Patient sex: M
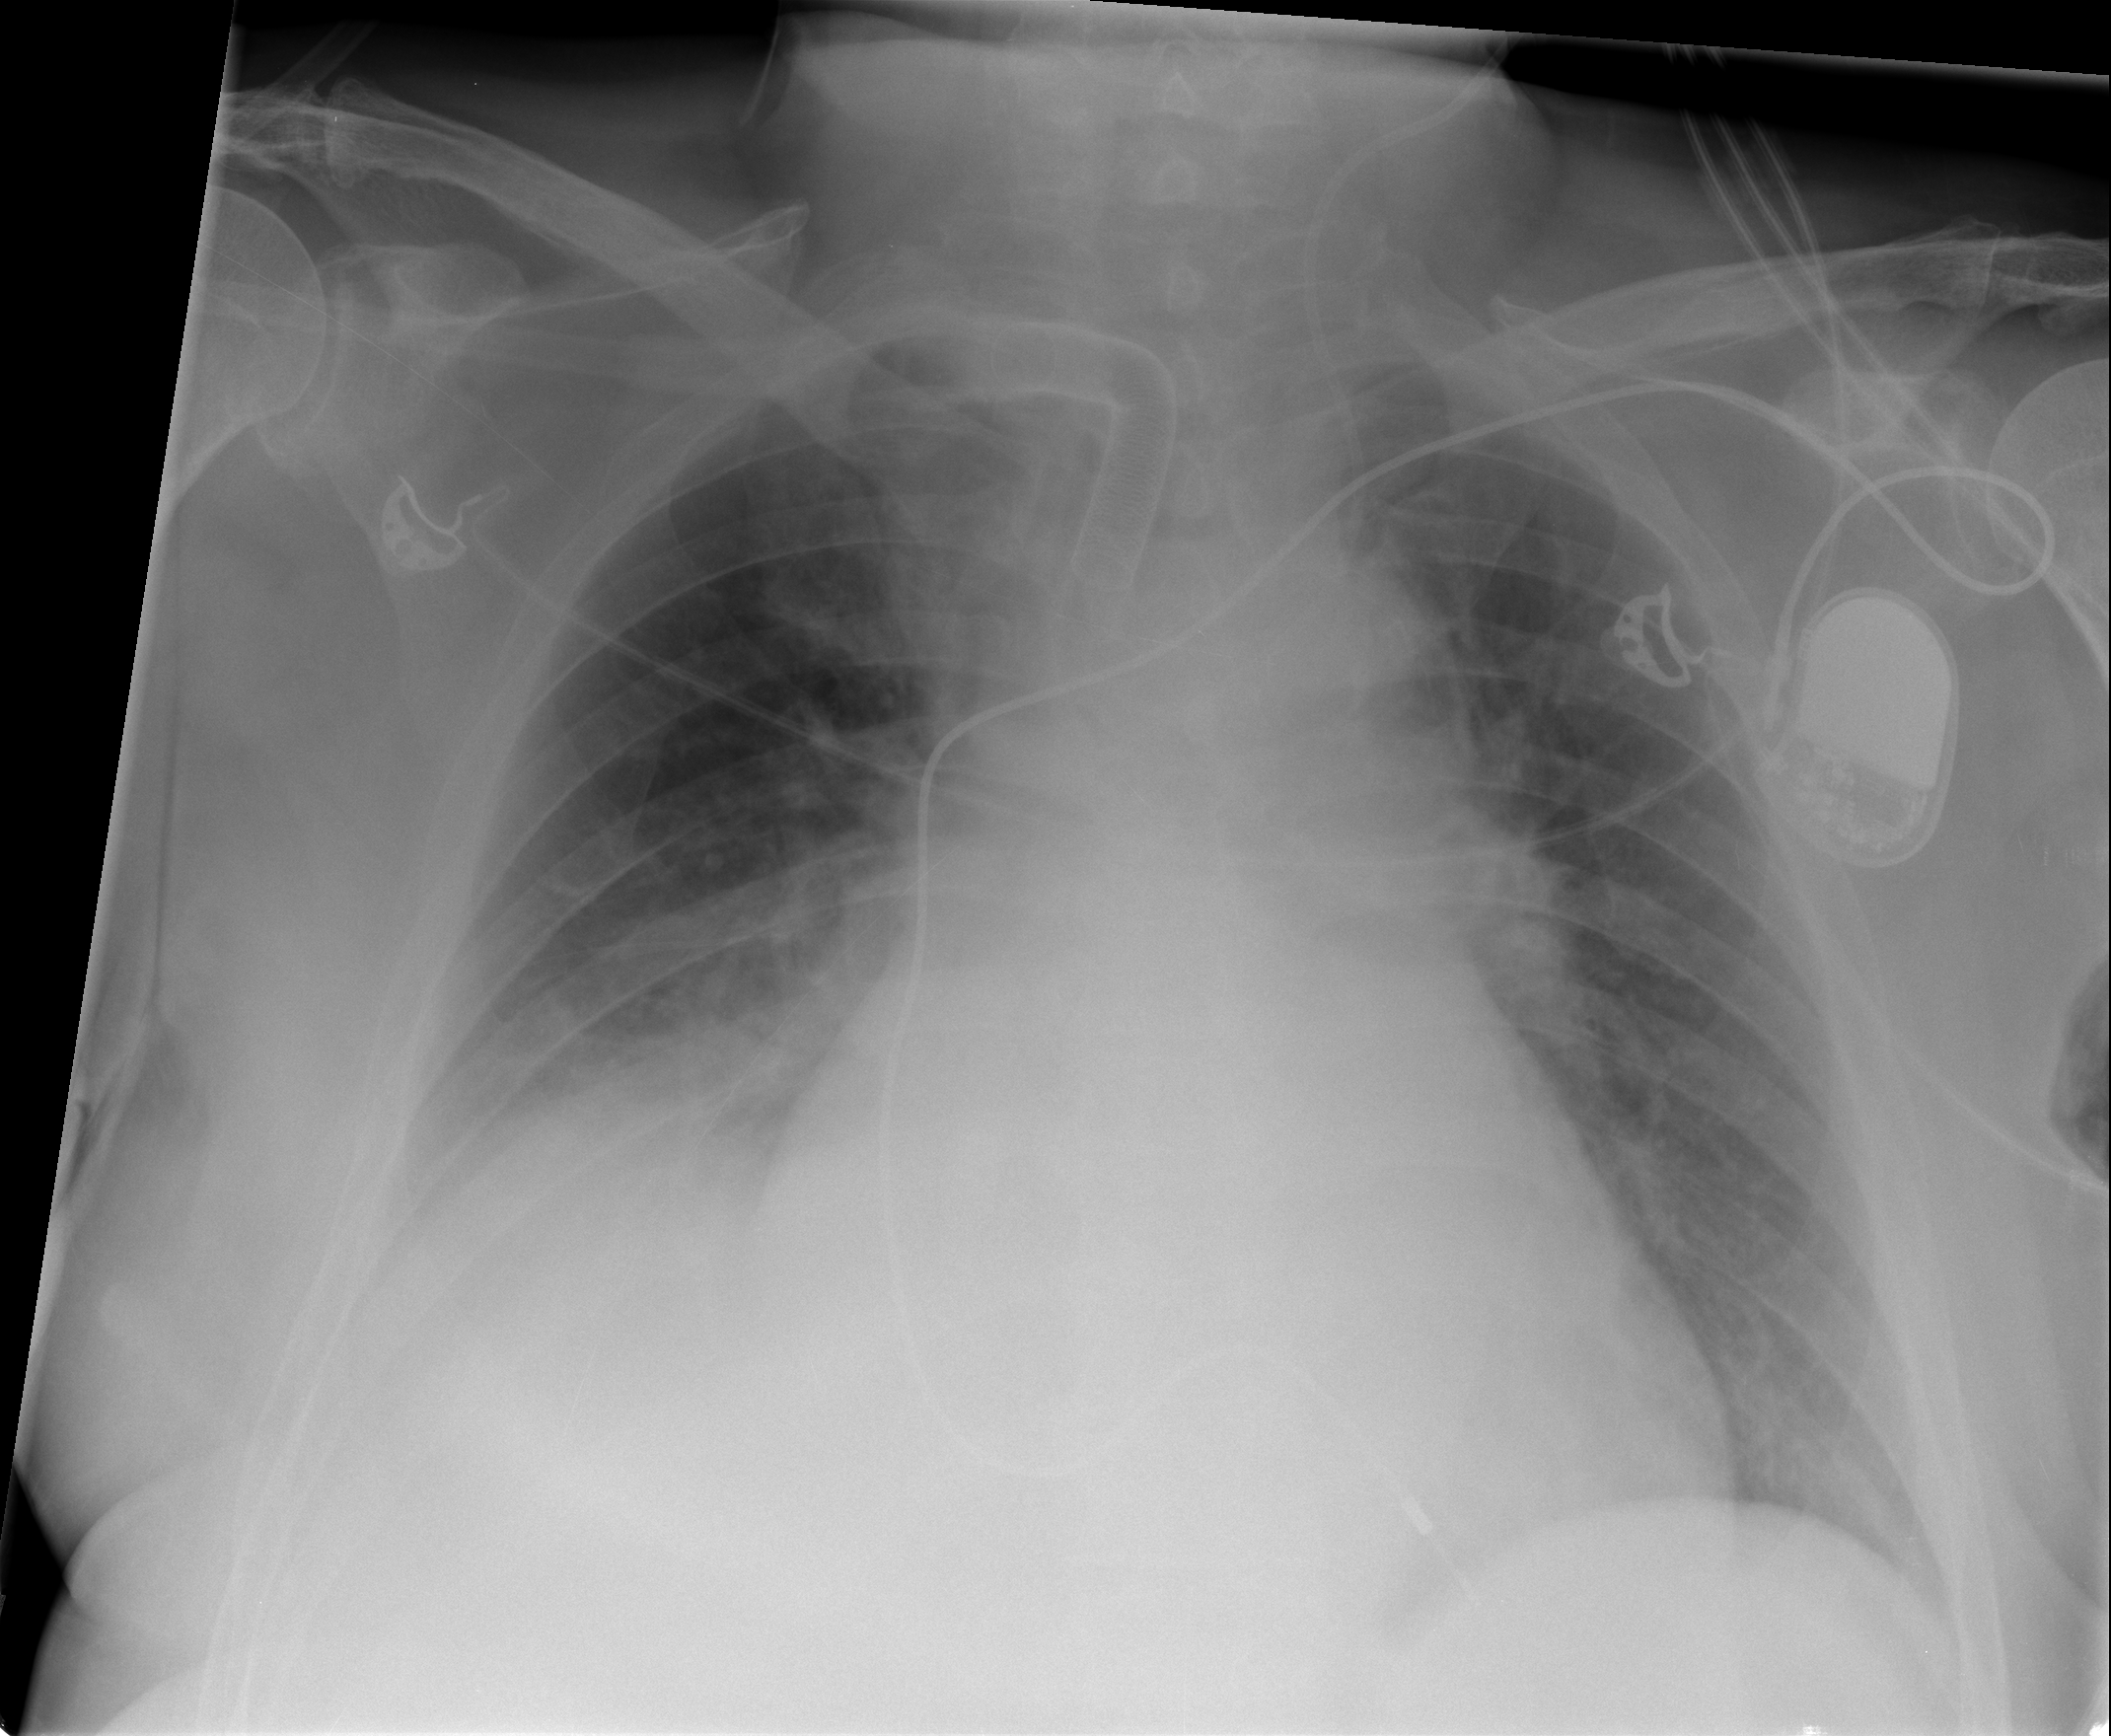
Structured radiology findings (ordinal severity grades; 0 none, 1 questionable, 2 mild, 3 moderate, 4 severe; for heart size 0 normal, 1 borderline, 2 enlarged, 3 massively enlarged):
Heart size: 3
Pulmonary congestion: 1
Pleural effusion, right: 2
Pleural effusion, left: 0
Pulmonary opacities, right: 1
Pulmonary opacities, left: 0
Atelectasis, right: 0
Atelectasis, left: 0